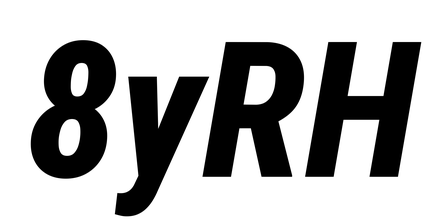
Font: Roboto-Italic_Condensed_ExtraBold_Italic